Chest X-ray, PA view. Patient: 33 years old, sex M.
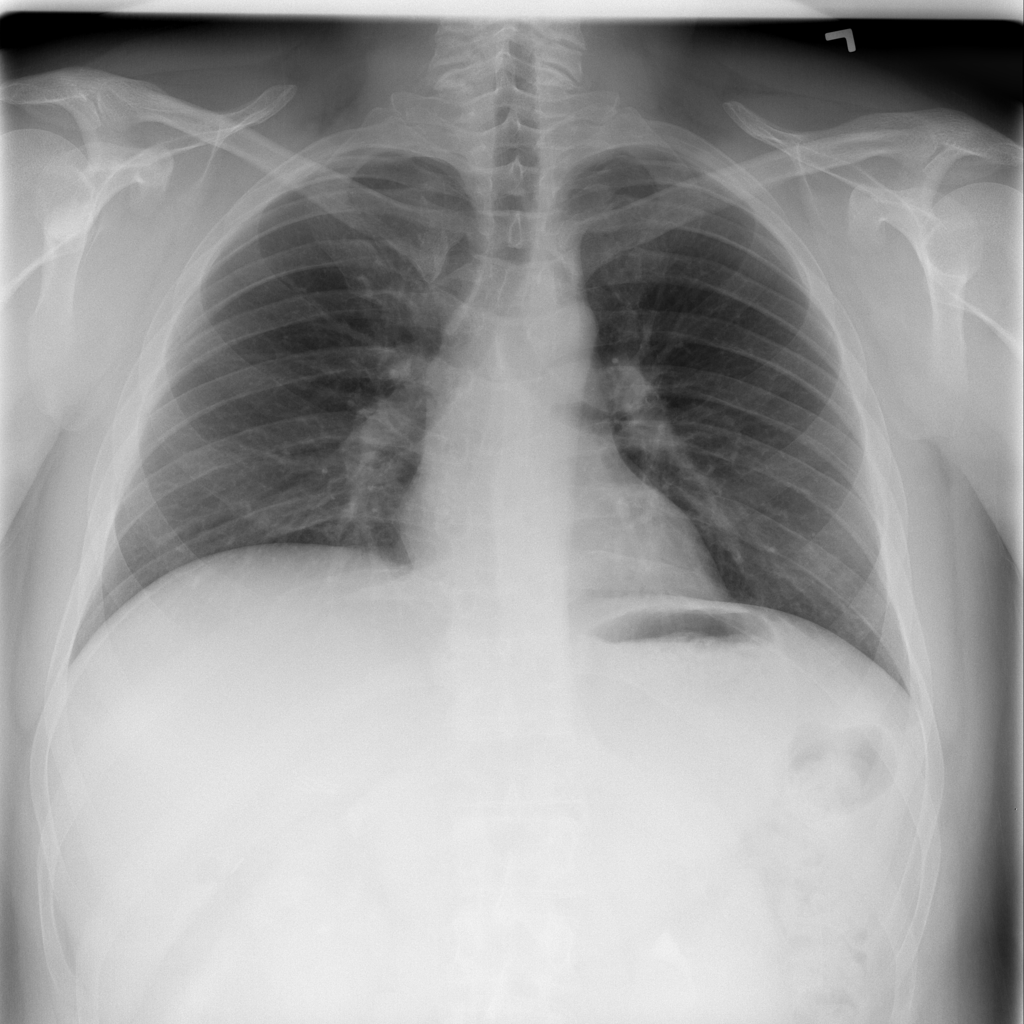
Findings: No Finding